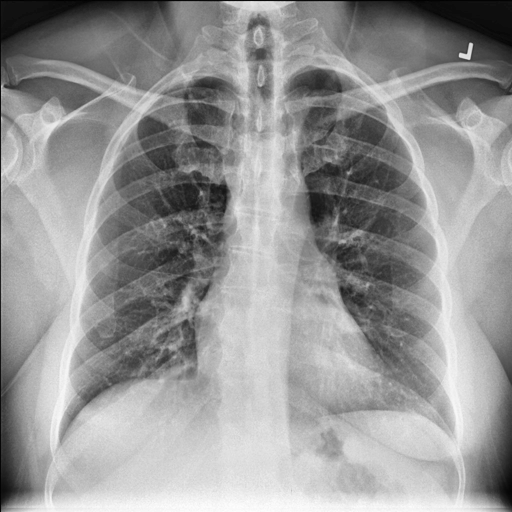
Finding: NORMAL